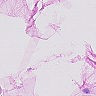
Metastatic tissue present: no